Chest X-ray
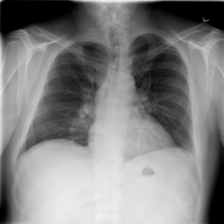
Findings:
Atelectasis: positive
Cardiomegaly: negative
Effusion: negative
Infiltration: negative
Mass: negative
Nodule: negative
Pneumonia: negative
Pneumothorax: negative
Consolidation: negative
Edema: negative
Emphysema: negative
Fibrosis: negative
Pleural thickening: negative
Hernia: negative